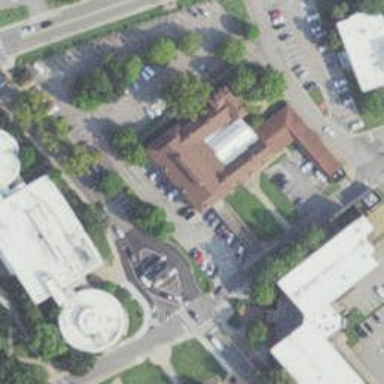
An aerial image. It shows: University building.